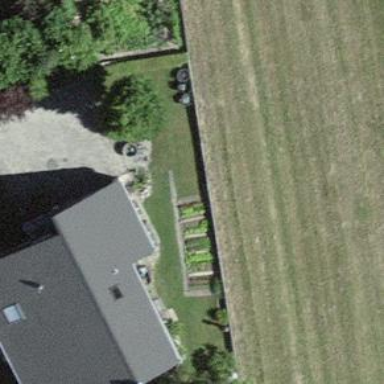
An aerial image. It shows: Simple house.